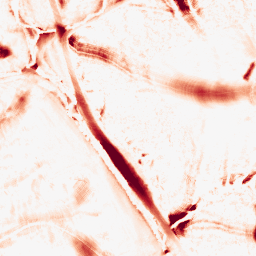
Category: morphological
Decomposition family: morphological
Decomposition parameters: operation: opening
size: 20
Upsampling method: bspline
Upsampling parameters: scale: 2
Upsampling scale: 2